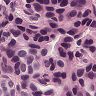
Metastatic tissue present: yes